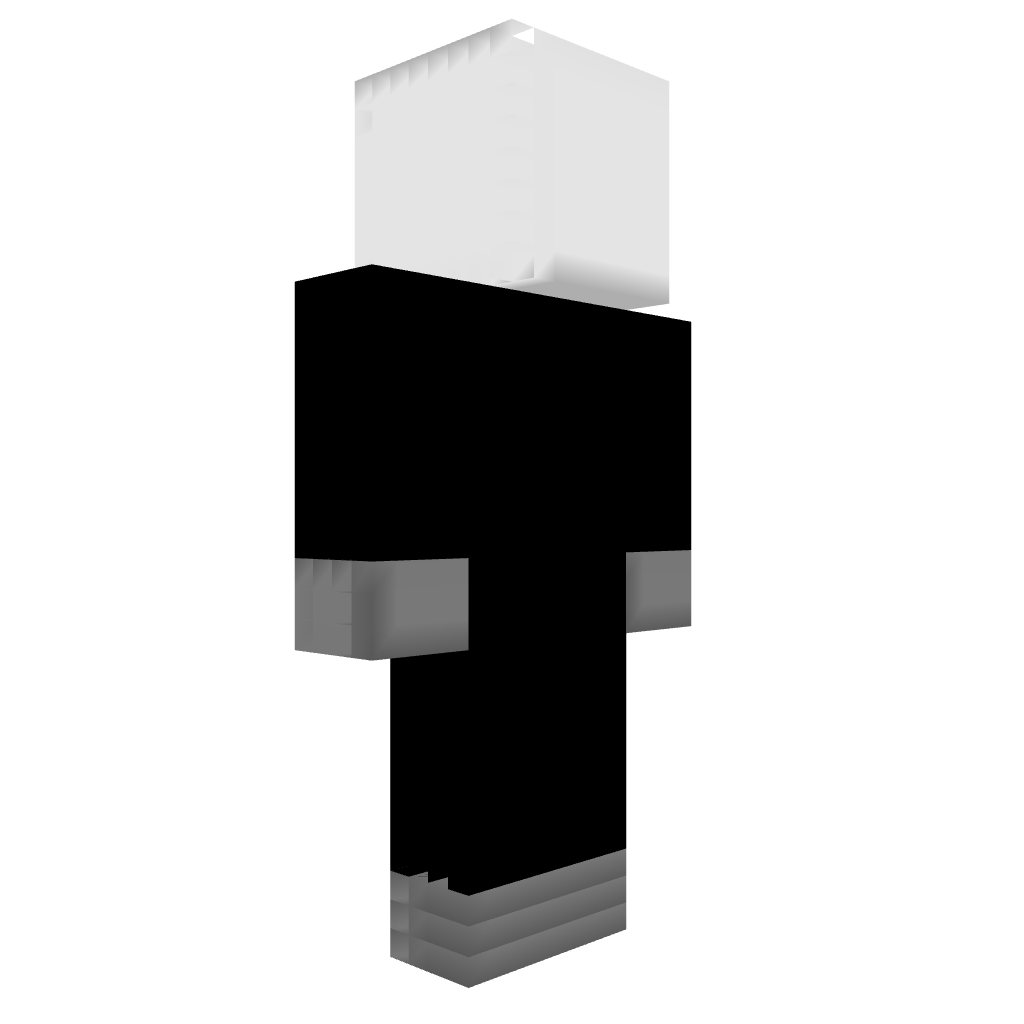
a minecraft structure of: Slenderman high quality